Question: When I run this code in WPF it gives me 1/4 of a circle. When removing the ClipToBounds tag, i get my whole circle.
1. Why is it clipping before rendering?
2. How to i fix that, while keeping clipping?
'''
<Canvas ClipToBounds="True">
<Ellipse Canvas.Left="-10"
Canvas.Top="-10"
Width="20"
Height="20"
Fill="LightSeaGreen"/>
<Canvas.RenderTransform>
<TransformGroup>
<ScaleTransform ScaleX="4.8"
ScaleY="4.8"
CenterX="0"
CenterY="0"/>
<TranslateTransform X="48"
Y="48"/>
</TransformGroup>
</Canvas.RenderTransform>
</Canvas>
'''

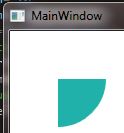
Answer: 1. Why is it clipping before rendering? It's not. As you can see from here: Your Ellipse is rendered perfectly. The ClipToBounds="True" is what ruins is as you can see from your Canvas:
2. How to i fix that, while keeping clipping? This is quite a broad question. Your problem comes from the fact you are putting your Ellipse outside the Canvas (Canvas.Left="-10" Canvas.Top="-10") and then you clip it. Explain what is your goal and I can try to help you out.